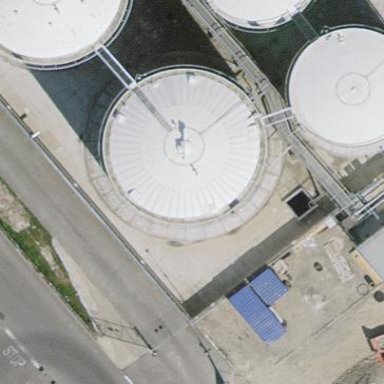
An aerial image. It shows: Storage tank building.